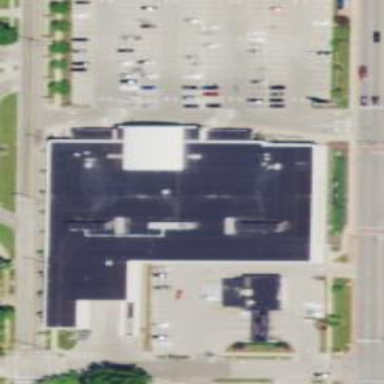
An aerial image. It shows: Pharmacy providing healthcare services.